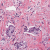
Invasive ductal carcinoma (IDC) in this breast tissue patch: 1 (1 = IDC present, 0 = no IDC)